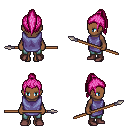
a pixel art fantasy rpg character, female body template, human, dark skin, chain tabard jacket, teal pants, pink long topknot hairstyle, maroon shoes, spear, four views (front, back, left, right), 2x2 character sprite sheet, small pixel art, hard edges, no anti-aliasing